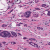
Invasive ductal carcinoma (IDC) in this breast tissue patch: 1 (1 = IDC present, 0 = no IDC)